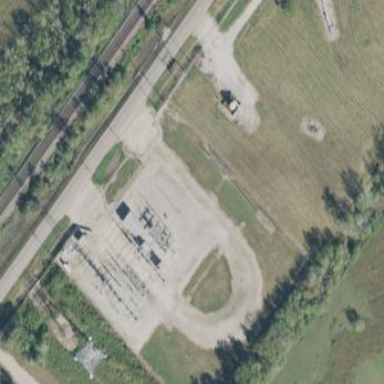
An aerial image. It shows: Outdoor power substation surrounded by fence. The substation is specifically for distribution purposes.